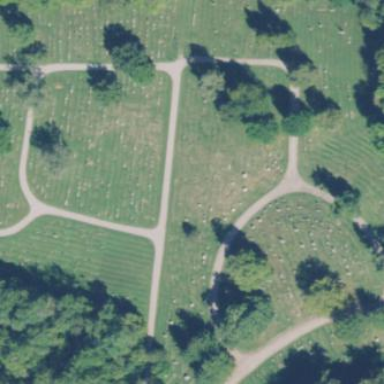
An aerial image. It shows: Cemetery.